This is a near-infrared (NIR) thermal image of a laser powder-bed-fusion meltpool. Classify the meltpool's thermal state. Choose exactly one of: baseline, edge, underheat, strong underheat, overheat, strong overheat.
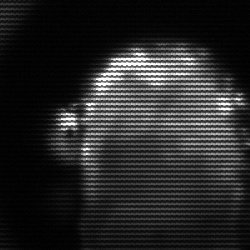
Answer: baseline